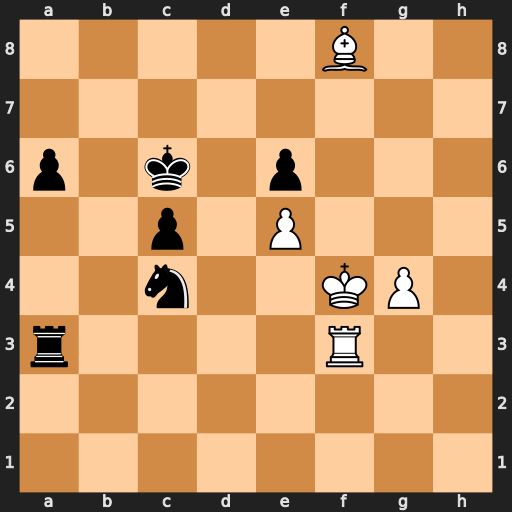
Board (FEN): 5B2/8/p1k1p3/2p1P3/2n2KP1/r4R2/8/8
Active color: w
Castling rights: -
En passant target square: -
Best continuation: Rxa3 Nxa3 g5